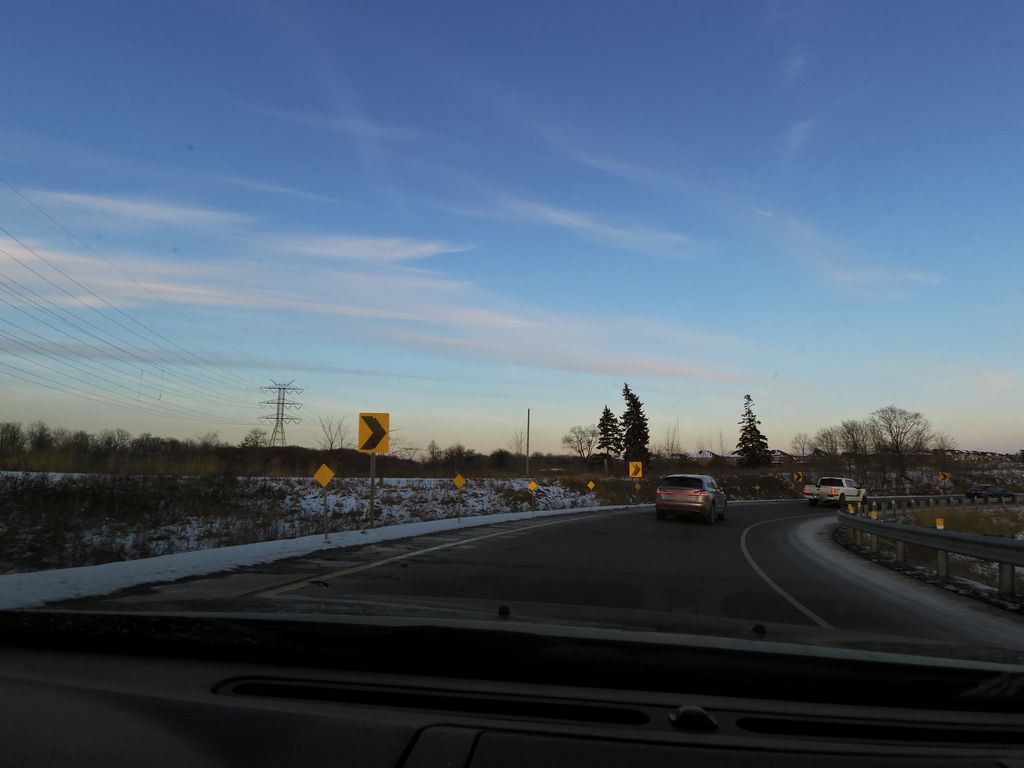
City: hamilton